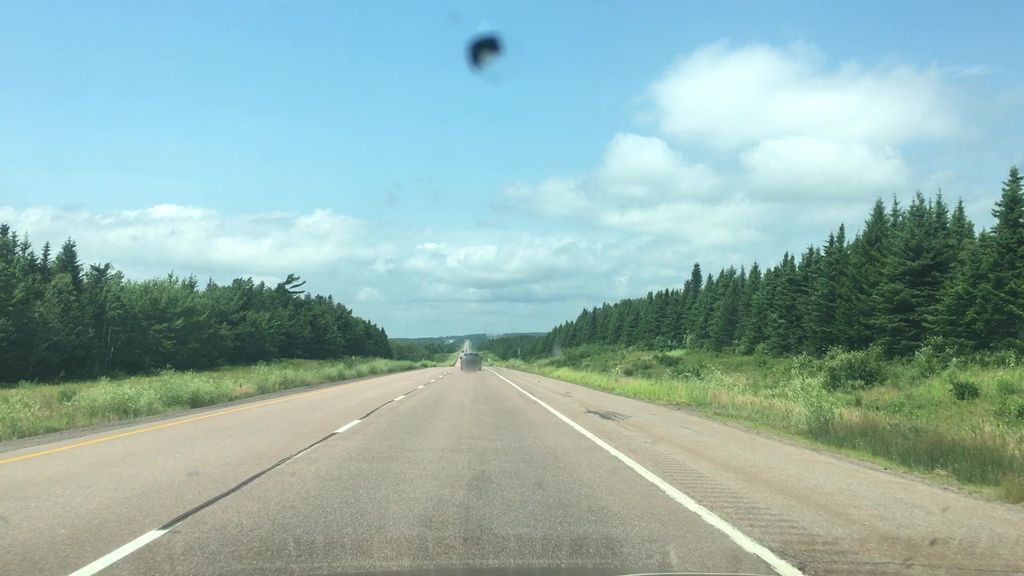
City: charlottetown